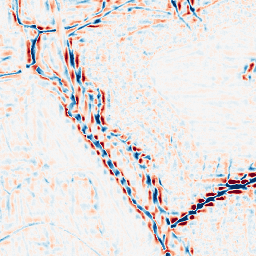
Category: wavelet
Decomposition family: wavelet_reverse_biorthogonal
Decomposition parameters: wavelet: rbio1.3
level: 3
Upsampling method: sinc_blackman
Upsampling parameters: scale: 2
kernel_size: 8
Upsampling scale: 2